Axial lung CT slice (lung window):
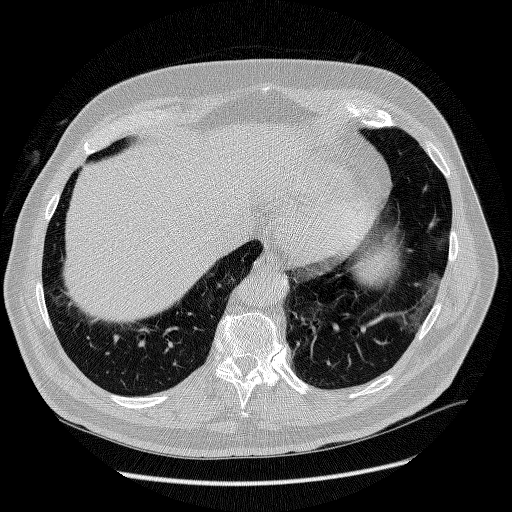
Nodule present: no